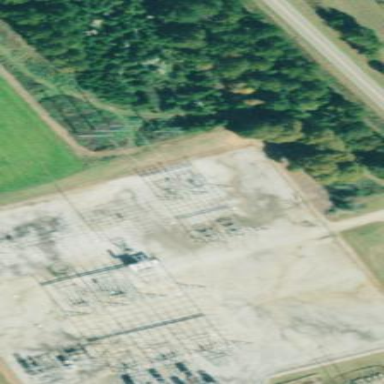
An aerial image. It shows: Fenced power substation at the transmission level.